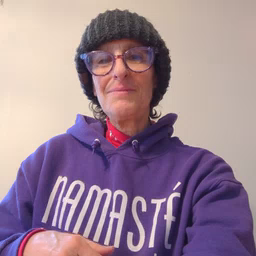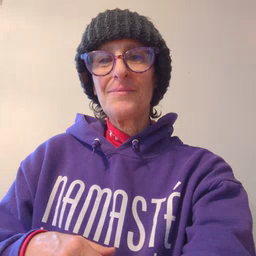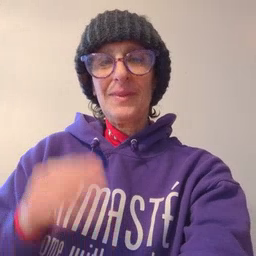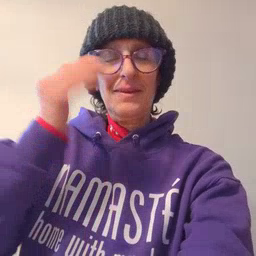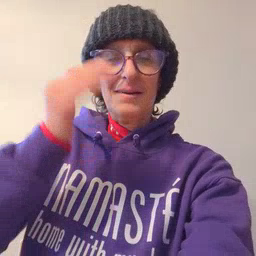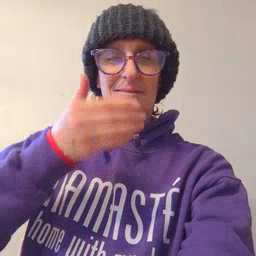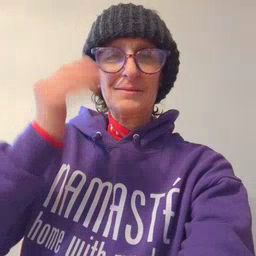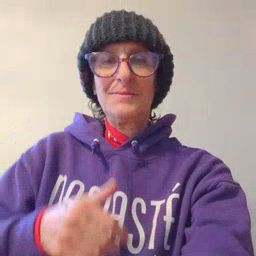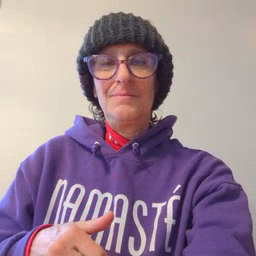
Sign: sleepy